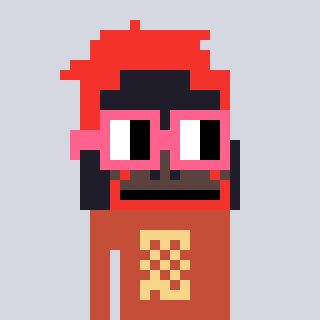
a pixel art character with square pink glasses, a orangutan-shaped head and a rust-colored body on a cool background